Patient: sex F, age 72
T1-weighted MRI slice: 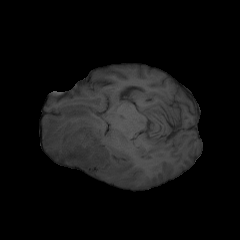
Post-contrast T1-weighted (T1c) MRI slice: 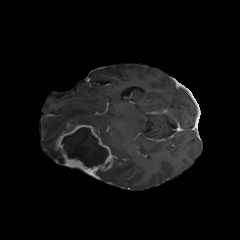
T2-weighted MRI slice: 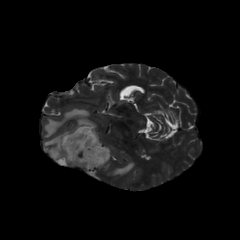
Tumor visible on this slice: yes
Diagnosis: Glioblastoma, IDH-wildtype
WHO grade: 4